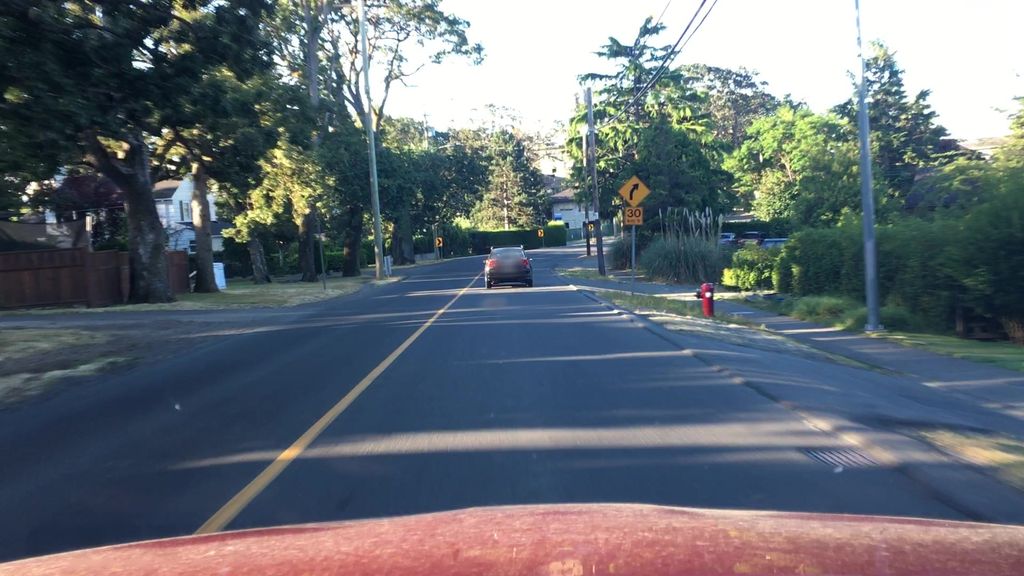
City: victoria